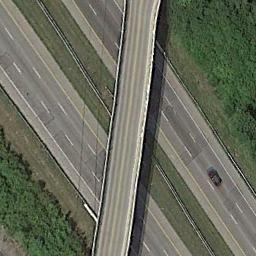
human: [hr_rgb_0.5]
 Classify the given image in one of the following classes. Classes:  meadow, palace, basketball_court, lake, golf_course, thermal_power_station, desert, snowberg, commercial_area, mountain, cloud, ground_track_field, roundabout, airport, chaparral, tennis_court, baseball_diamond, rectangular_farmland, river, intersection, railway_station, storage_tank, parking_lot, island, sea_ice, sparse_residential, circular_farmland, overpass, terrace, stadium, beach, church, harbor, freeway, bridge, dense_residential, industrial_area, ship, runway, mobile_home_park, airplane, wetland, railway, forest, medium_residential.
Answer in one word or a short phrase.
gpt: overpass